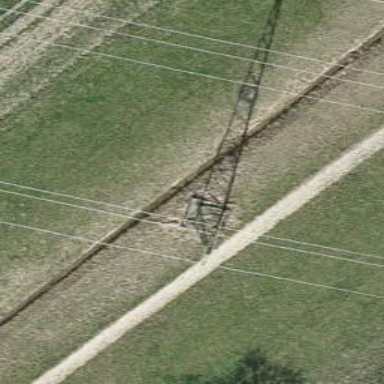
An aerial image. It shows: Three cables of power line.